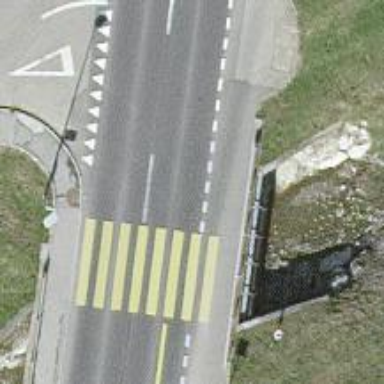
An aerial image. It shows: Zebra crossing on the road.